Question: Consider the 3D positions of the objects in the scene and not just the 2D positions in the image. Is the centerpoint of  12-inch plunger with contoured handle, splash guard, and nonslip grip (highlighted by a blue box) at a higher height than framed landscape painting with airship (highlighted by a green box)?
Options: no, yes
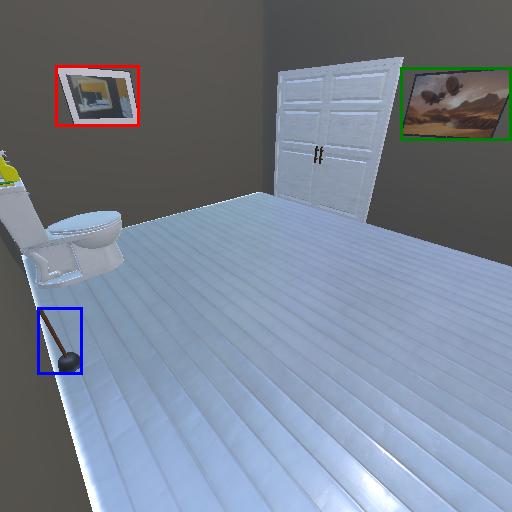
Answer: no